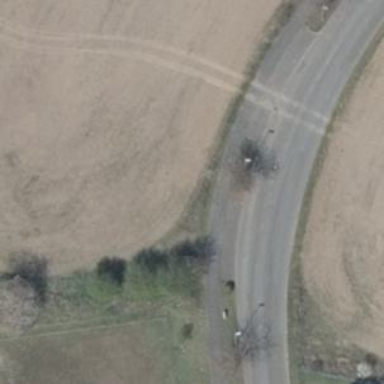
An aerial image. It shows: Asphalt cycleway.